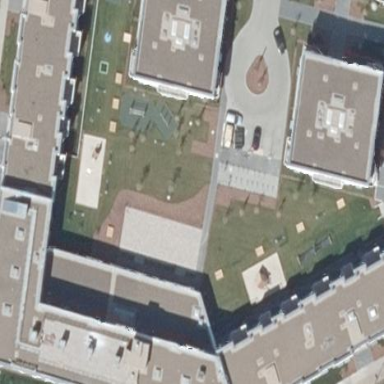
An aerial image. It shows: Hotel building.